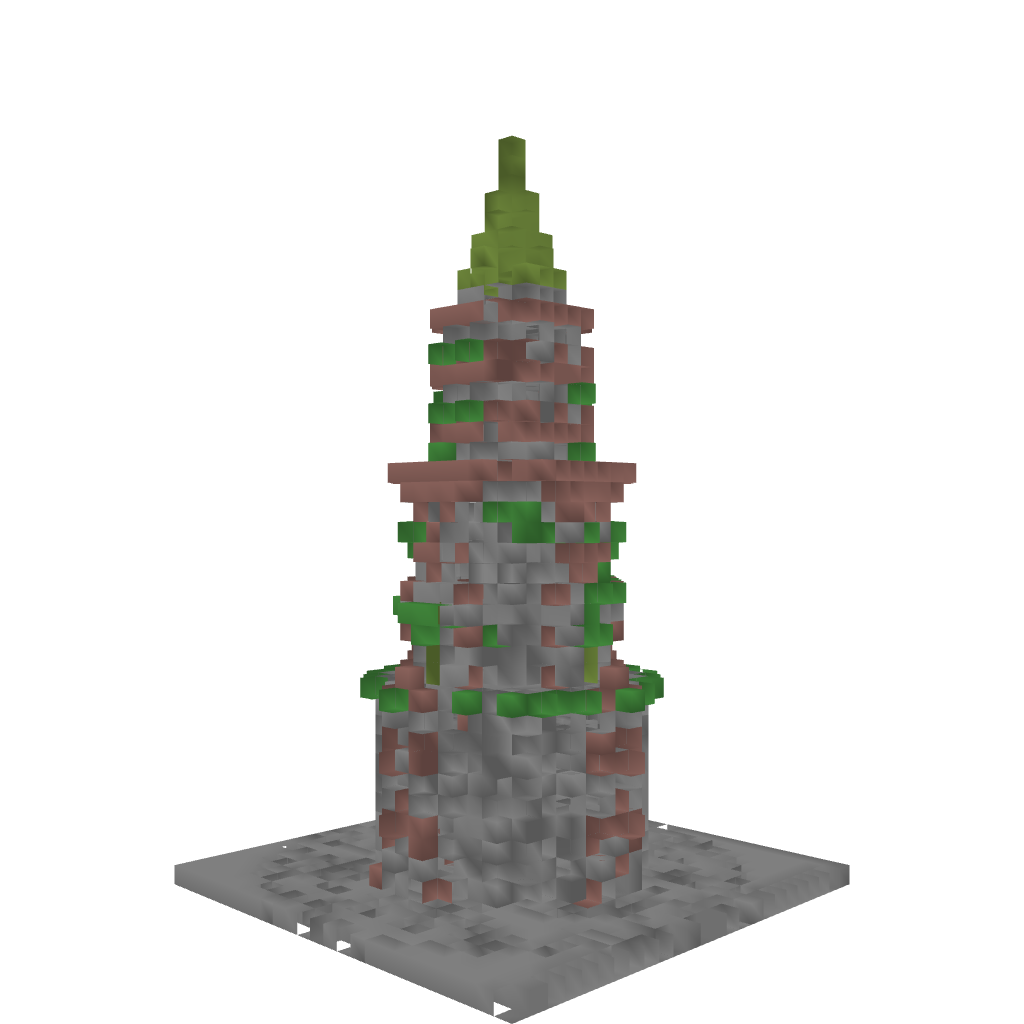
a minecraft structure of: Medieval Tower Normal good quality